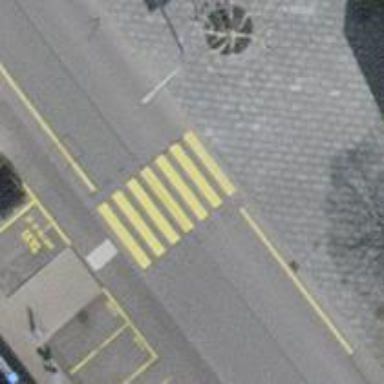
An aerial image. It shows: Uncontrolled road crossing with markings.